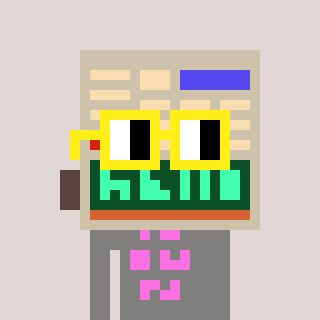
a pixel art character with square yellow glasses, a calculator-shaped head and a bluegrey-colored body on a warm background